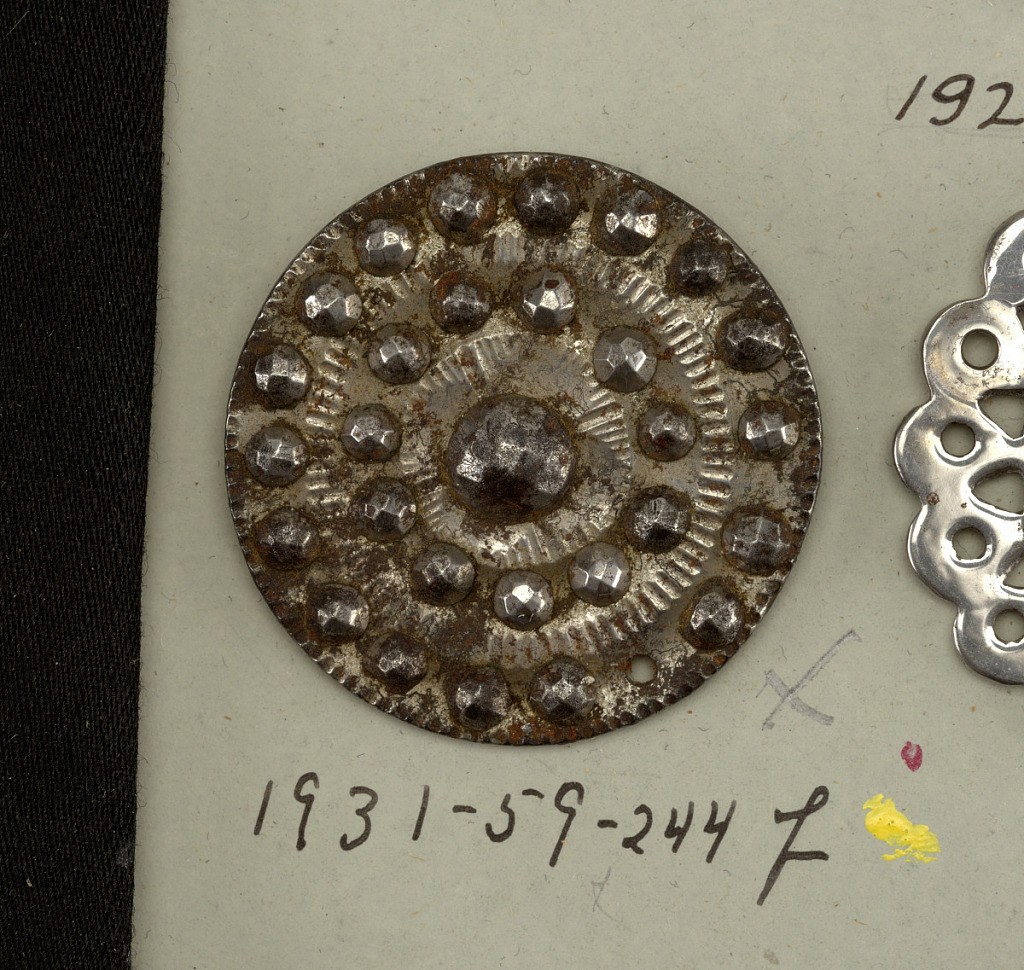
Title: Button
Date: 1801–50
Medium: Cut steel
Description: Steel button decorated with faceted steel ornaments, all have a central boss and one of two rings of bosses surrounding it; all have scalloped edge except F,H,K,L,M,N.

On card 65